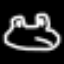
Label: frog